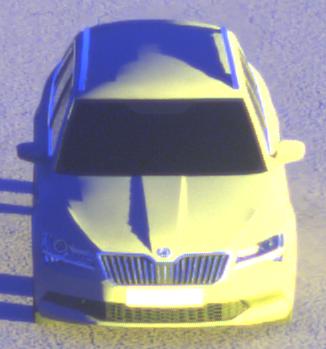
Make: Skoda
Model: Superb Combi 1.4 TSI
Detailed model: Superb (III) Combi
Model produced from: 2015/09
Model produced until: 2018/06
Doors: 5
Color: gray
Road condition: dry road
Daytime: sunrise or sunset
Contrast: high contrast